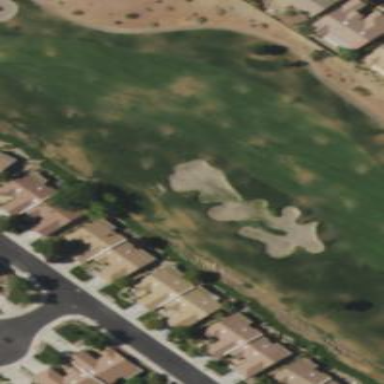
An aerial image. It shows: Rough grassy area used for golf.